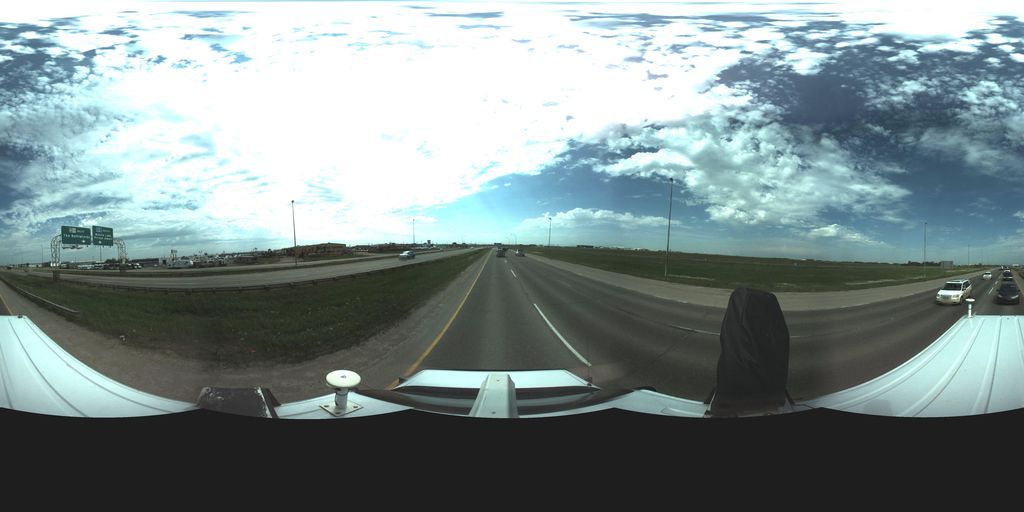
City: saskatoon